【题型】填空题　【知识点】函数　【难度】easy
已知函数$f(x)=\begin{cases}
x^2+4x+1, & x\leq0 \\
\log_2 x, & x>0
\end{cases}$，则函数$y=f(f(x))+1$有\underline{\quad\quad}个零点．
【解答】
\noindent
\textbf{【答案】}7

\vspace{0.3cm}
\noindent
\textbf{【解析】}令$y=0$，则$f(f(x))=-1$，设$f(x)=m$，则方程$f(f(x))=-1$化为$f(m)=-1$，

\noindent
函数$y=f(f(x))+1$的零点个数即为方程$f(f(x))=-1$解的个数，

\noindent
二次函数$y=x^2+4x+1$的图象开口向上，过点$(0,1)$，对称轴为$x=-2$，最小值为$-3$，

\noindent
作出函数$y=f(x)$的图象，如图，

\noindent
由图知$f(m)=-1$有3个根，当$m>0$时，$\log_2 m=-1$，解得$m=\dfrac{1}{2}$；

\noindent
当$m\leq0$时，$m^2+4m+1=-1$，解得$m=-2\pm\sqrt{2}$，

\noindent
在方程$f(x)=m$中，当$m=\dfrac{1}{2}$时，$\log_2 x=\dfrac{1}{2}$有1个解，$x^2+4x+1=\dfrac{1}{2}$有2个解，共3个解；

\noindent
当$m=-2+\sqrt{2}$时，$\log_2 x=-2+\sqrt{2}$有1个解，$x^2+4x+1=-2+\sqrt{2}$有2个解，共3个解；

\noindent
当$m=-2-\sqrt{2}$时，$\log_2 x=-2-\sqrt{2}$有1个解，$x^2+4x+1=-2-\sqrt{2}$无解，共1个解，

\noindent
所以函数$y=f(f(x))+1$有7个零点.
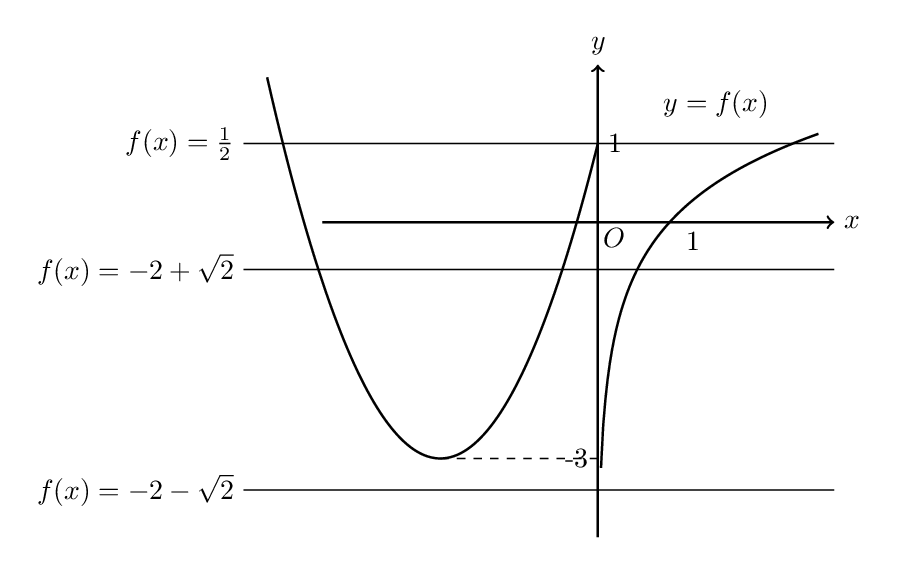